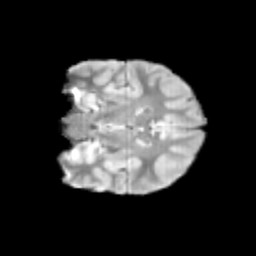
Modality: T2w
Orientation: coronal
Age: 9
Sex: male
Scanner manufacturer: siemens
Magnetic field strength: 3 T
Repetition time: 3.8 s
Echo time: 0.07 s